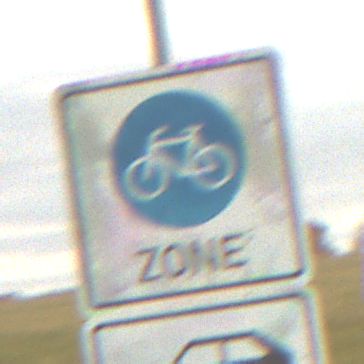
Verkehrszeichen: BeginnFahrradzone
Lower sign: MehrspurigeFahrzeugeFrei1
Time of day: SunriseSunset
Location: Outdoor (Nature)
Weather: PartlyCloudy
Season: NotSpecified
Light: Natural